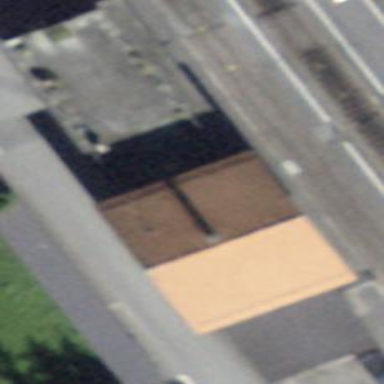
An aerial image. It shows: Train station building.